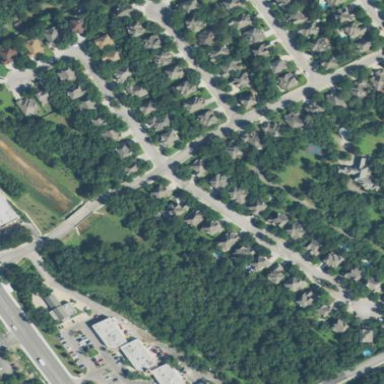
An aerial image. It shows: Single-family residential area.